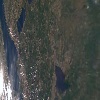
Label: land